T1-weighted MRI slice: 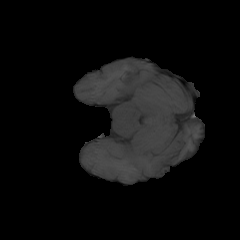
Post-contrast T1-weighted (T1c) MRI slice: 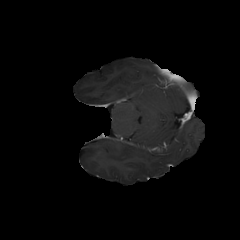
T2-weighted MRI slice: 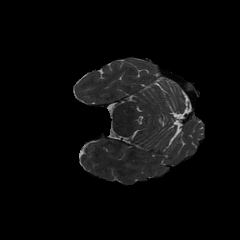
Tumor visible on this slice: no